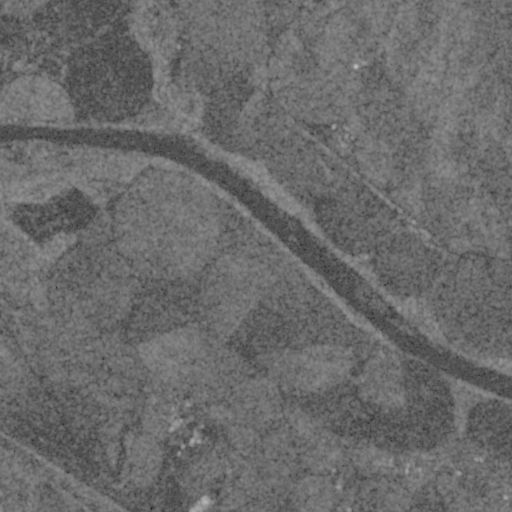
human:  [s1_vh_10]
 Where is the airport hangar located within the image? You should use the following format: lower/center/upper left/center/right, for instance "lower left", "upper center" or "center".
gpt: The airport hangar is located in the lower left of the image.
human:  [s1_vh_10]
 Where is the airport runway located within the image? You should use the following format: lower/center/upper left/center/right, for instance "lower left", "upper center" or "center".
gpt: The airport runway is located in the lower left of the image.
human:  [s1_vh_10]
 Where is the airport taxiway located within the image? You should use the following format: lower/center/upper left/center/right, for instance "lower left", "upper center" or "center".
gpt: The airport taxiway is located in the lower left of the image.
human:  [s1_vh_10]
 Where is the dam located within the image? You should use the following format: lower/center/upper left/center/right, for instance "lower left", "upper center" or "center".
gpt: The dam is located in the upper left of the image.
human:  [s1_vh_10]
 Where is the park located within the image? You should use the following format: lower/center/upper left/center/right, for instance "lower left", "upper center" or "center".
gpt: The park is located in the center left of the image.
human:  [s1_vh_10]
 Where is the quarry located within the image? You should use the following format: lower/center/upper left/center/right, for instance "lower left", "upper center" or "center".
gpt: The quarry is located in the upper right of the image.
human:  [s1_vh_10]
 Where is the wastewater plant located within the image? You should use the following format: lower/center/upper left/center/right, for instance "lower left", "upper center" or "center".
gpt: The wastewater plant is located in the center left of the image.
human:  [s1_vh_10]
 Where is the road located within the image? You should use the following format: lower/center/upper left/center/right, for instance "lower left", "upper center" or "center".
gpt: There is no road in the image.

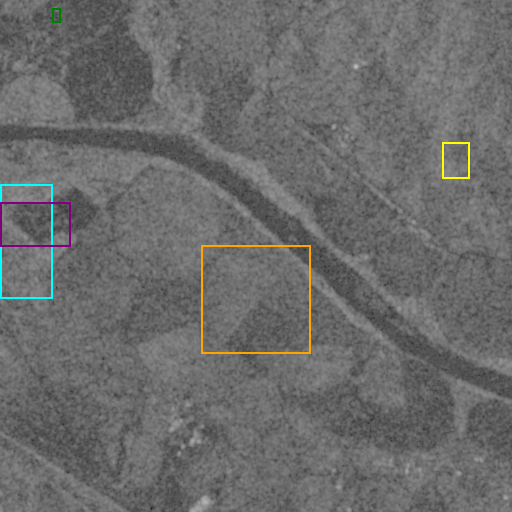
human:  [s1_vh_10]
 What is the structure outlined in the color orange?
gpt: The structure outlined in orange is a crop field.
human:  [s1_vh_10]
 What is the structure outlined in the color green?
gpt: The structure outlined in green is a dam.
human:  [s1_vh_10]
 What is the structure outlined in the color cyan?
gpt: The structure outlined in cyan is a park.
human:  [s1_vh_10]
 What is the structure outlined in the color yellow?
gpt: The structure outlined in yellow is a quarry.
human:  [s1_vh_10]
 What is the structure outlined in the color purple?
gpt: The structure outlined in purple is a wastewater plant.
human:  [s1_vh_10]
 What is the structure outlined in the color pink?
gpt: There is no pink outline.